Current action and preconditions to check: trajectory_clear

Your task: For each precondition in the list above, predict whether it will hold at this action.

Consider the current scene as observed from the mobile robot's camera, and analyze the predicted future states of all dynamic agents (e.g., people, animals, vehicles, or any moving entities) within the NEXT SECOND.

IMPORTANT: Only answer "very likely" if you are absolutely certain—based on strong, clear evidence—that a dynamic agent will violate the precondition in the predicted future state. Do NOT answer "very likely" for unlikely, ambiguous, or low-probability risks.

Ask yourself for each precondition: Is there a high probability, with clear and convincing evidence, that the predicted future states of any dynamic agent will interfere with the predicted future state of the currently executing action within the NEXT SECOND, causing that precondition to fail?

Assess the risk level based on these predictions. Use "likely" or "very likely" if motions create a clear risk of interference.

Use "neutral" or "improbable" if agents are nearby but their predicted paths are clearly diverging or non-conflicting.

Failure Risk Categories: "very improbable", "improbable", "neutral", "likely", "very likely"

Answer Format: Output ONLY the probability_of_failure value from these categories: "very improbable", "improbable", "neutral", "likely", "very likely"

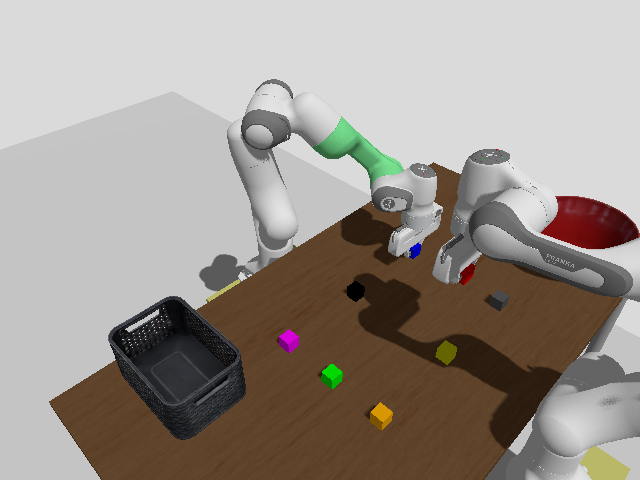

Answer: very improbable